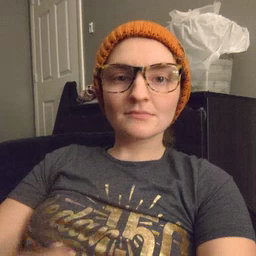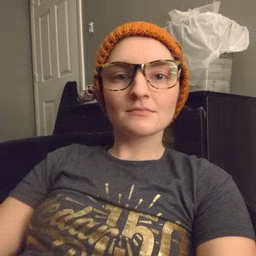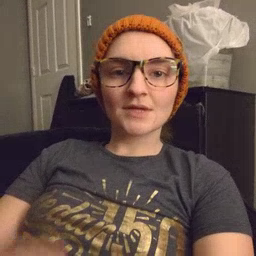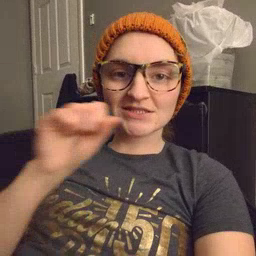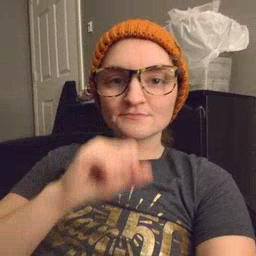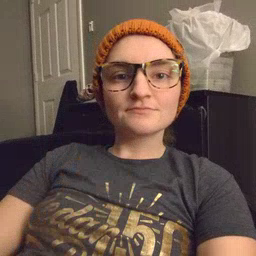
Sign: carrot